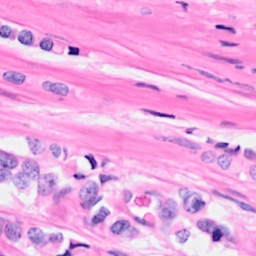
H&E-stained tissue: Breast